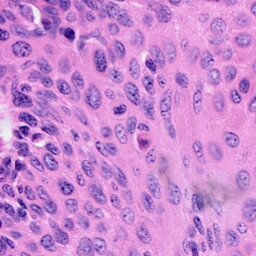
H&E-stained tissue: Cervix